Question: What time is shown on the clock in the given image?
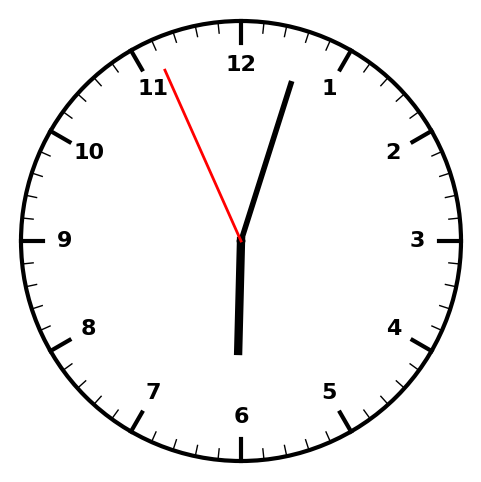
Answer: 06:02:56